Platform: macOS
Application: Arc Browser
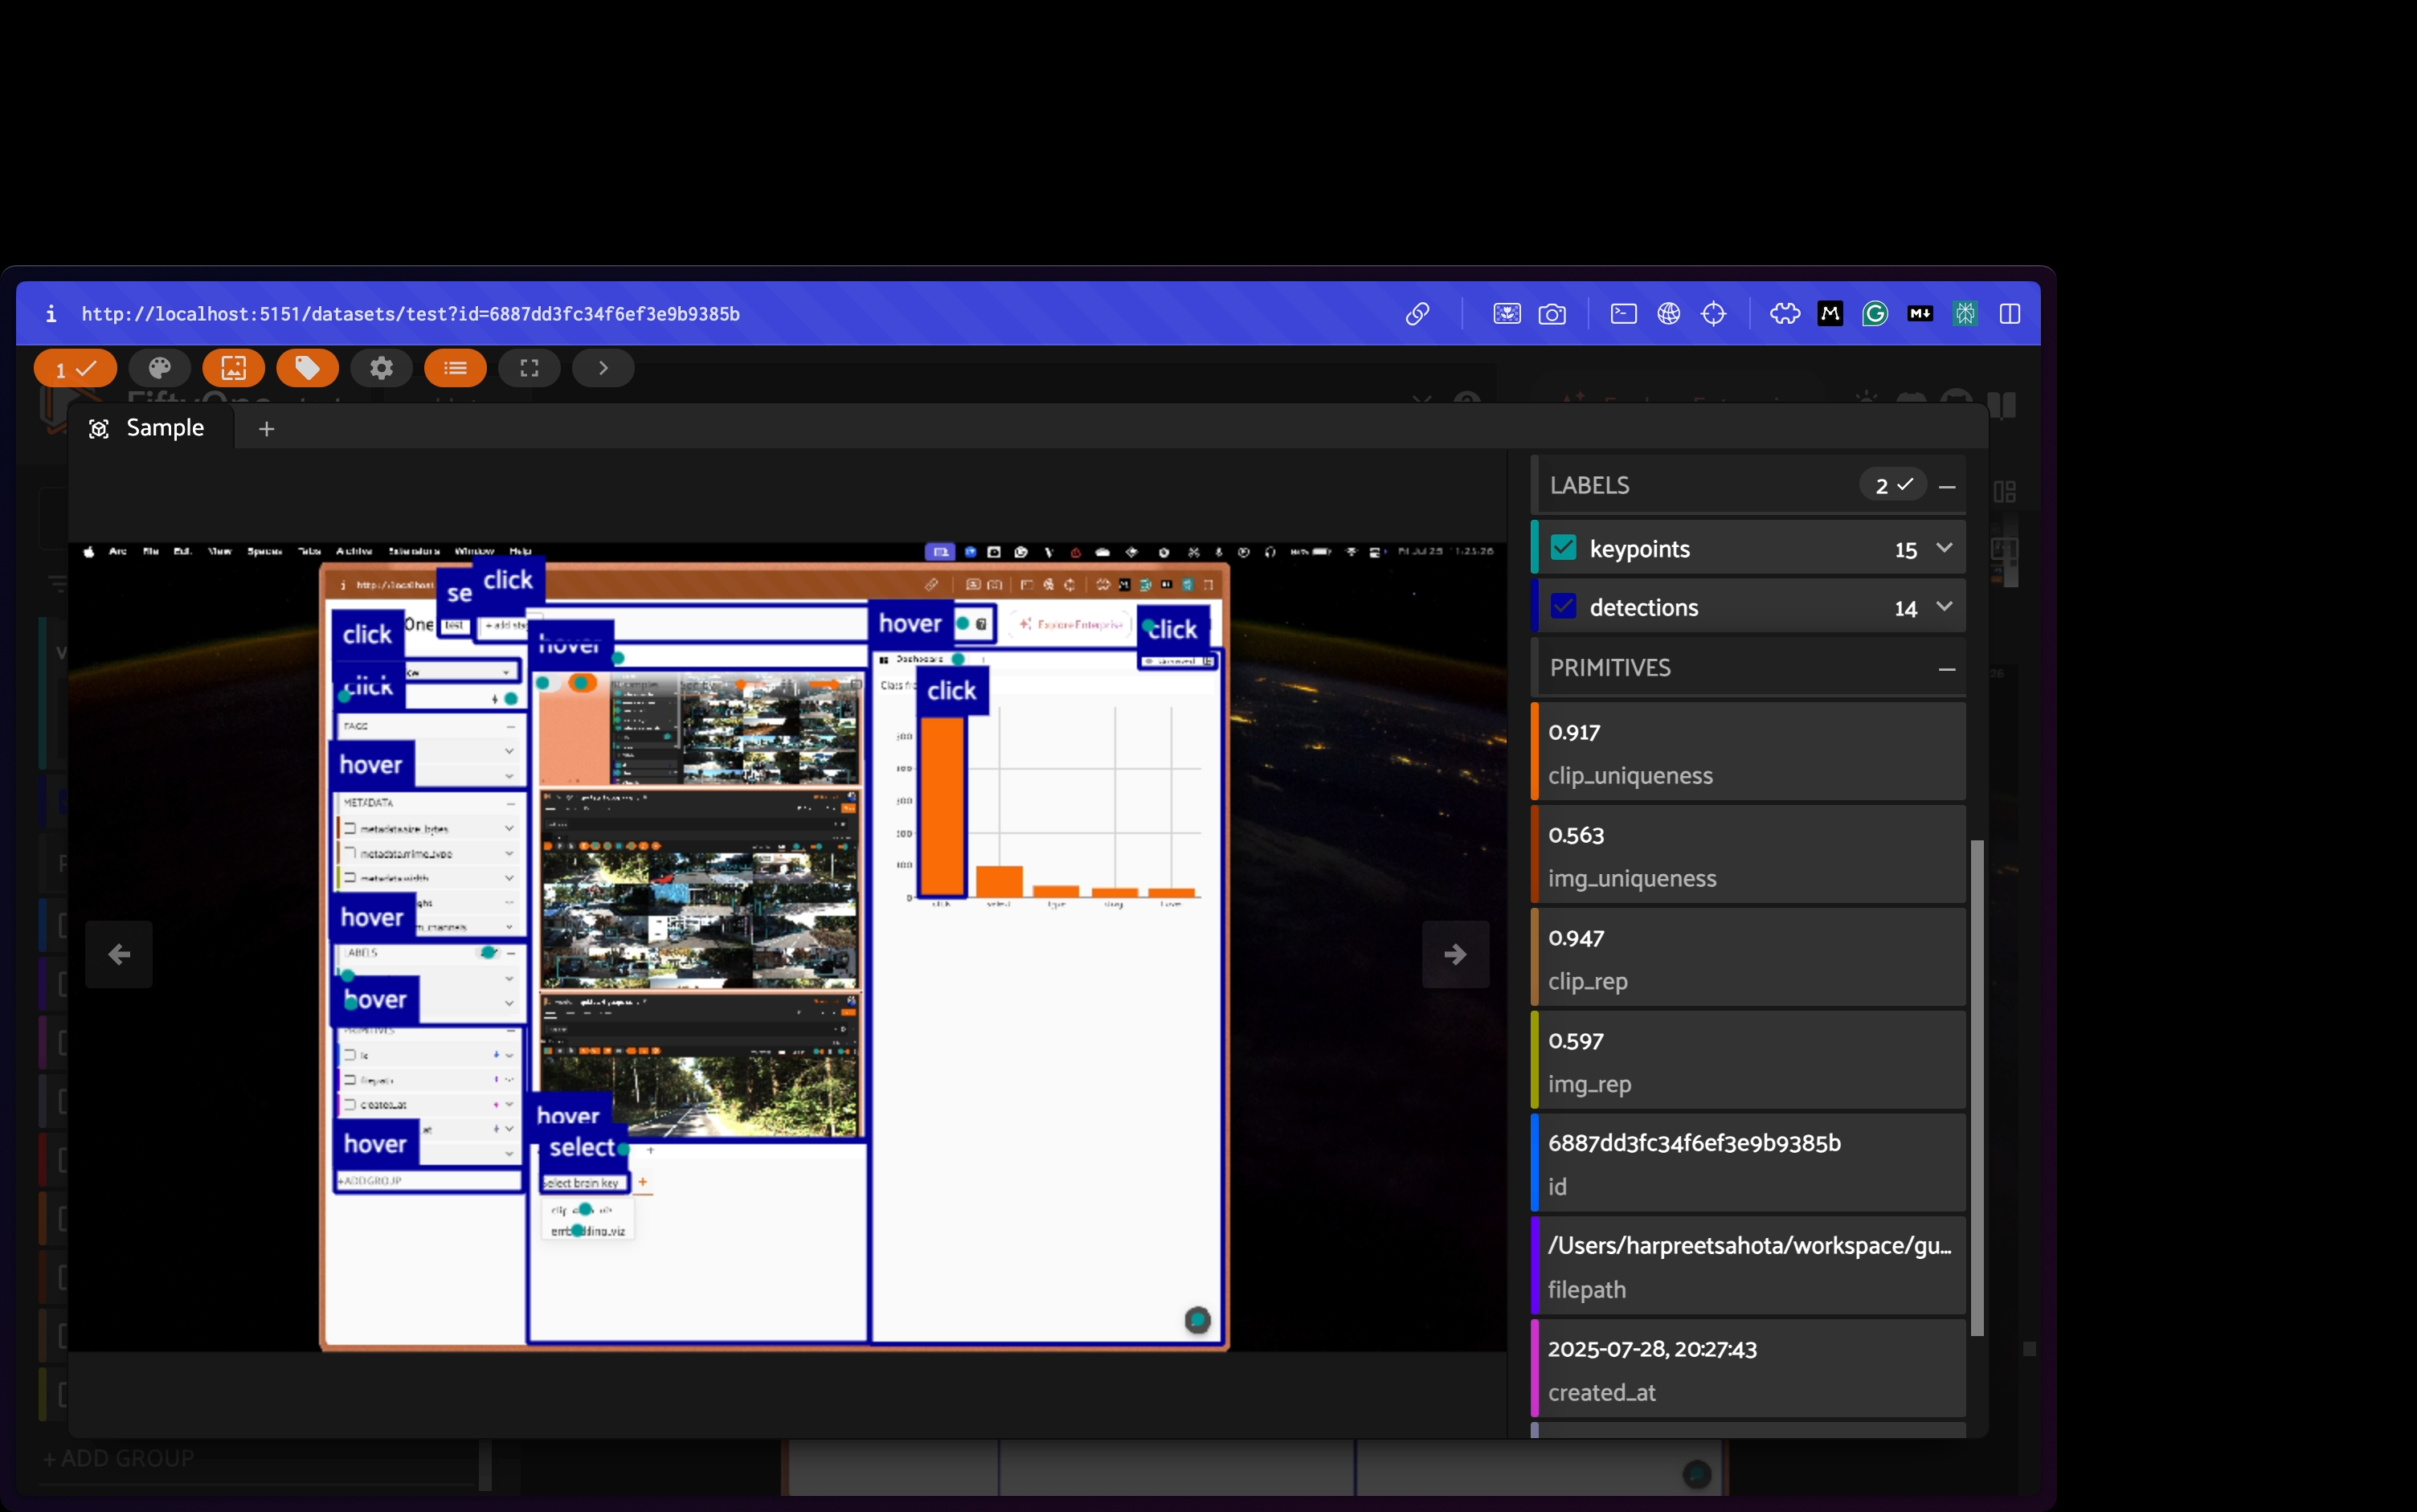
task_description: Clear all keypoints labels from the sample modal
action_type: click
element_info: Checkbox

task_description: Clear all detections labels from the sample modal
action_type: click
element_info: Checkbox

task_description: Clear all labels from the sample modal
action_type: click
element_info: Icon

task_description: How many keypoints are on this sample?
action_type: hover
element_info: Text

task_description: How many detections are on this sample
action_type: hover
element_info: Text

task_description: Hide the sidebar from the sample modal
action_type: click
element_info: Icon

task_description: Enter full screen mode
action_type: click
element_info: Icon

task_description: Sort by image similarity
action_type: click
element_info: Icon

task_description: Managed the selected samples
action_type: click
element_info: Icon

task_description: Navigate to the previous sample
action_type: click
element_info: Icon

task_description: Navigate to the next sample
action_type: click
element_info: Icon

task_description: Open the tooltip for an annotation
action_type: click
element_info: Menu Item

task_description: Open the tooltip for an annotation
action_type: click
element_info: Menu Item

task_description: Open the tooltip for a click detection
action_type: click
element_info: Menu Item

task_description: Open the tooltip for a hover detection
action_type: click
element_info: Menu Item

task_description: Open the tooltip for a select detection
action_type: click
element_info: Icon

task_description: Open the tooltip for a keypoint
action_type: click
element_info: Menu Item
task_description: What is the value of clip_uniqueness for this sample?
action_type: hover
element_info: Text

task_description: What is the value of img_uniqueness for this sample?
action_type: hover
element_info: Text

task_description: What is the value of clip_rep for this sample?
action_type: hover
element_info: Text

task_description: What is the value of img_rep for this sample?
action_type: hover
element_info: Text